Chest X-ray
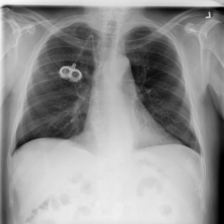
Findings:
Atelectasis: negative
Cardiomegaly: negative
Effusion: negative
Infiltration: negative
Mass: negative
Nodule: negative
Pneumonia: negative
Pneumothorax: negative
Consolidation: negative
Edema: negative
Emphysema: negative
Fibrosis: negative
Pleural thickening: negative
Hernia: negative